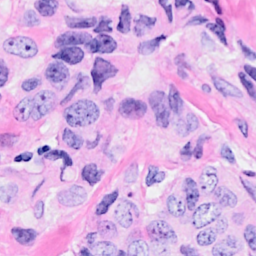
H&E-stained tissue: Breast